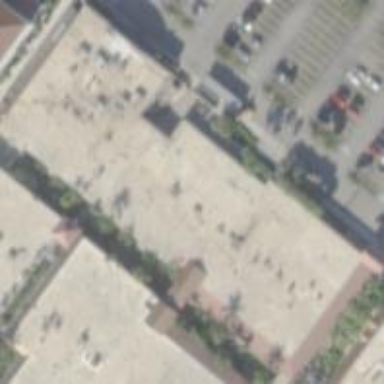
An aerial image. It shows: Retail building.